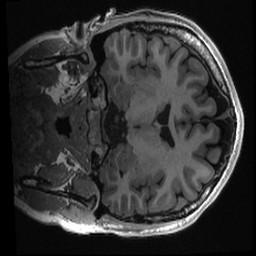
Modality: T1w
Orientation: coronal
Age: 19
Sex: female